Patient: sex M, age 36
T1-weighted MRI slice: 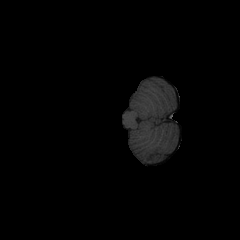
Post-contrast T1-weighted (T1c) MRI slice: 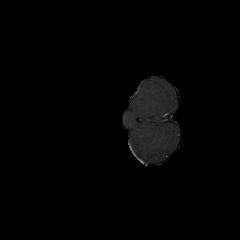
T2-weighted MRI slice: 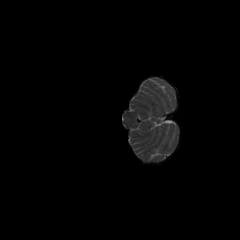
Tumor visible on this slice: no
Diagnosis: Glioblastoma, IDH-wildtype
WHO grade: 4